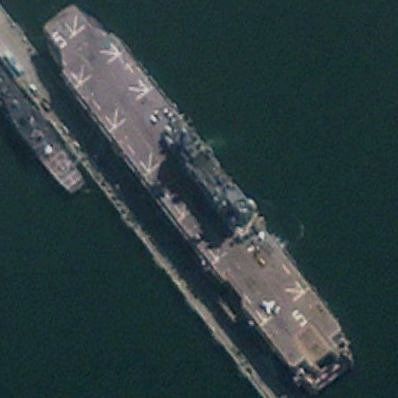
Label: assault